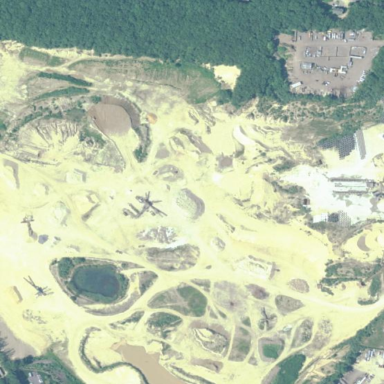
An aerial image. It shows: Quarry area.